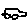
Label: car